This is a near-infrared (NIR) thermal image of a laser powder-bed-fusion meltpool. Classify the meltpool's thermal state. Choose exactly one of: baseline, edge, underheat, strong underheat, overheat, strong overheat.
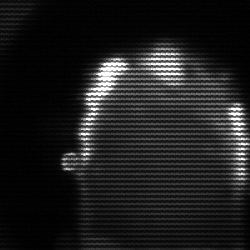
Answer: baseline